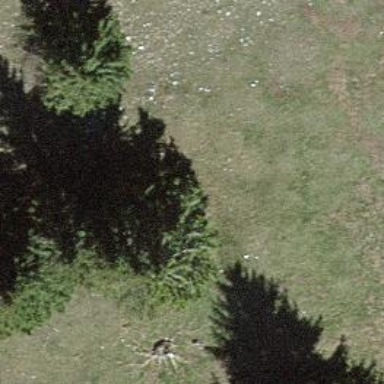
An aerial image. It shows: Beautiful tree in nature.